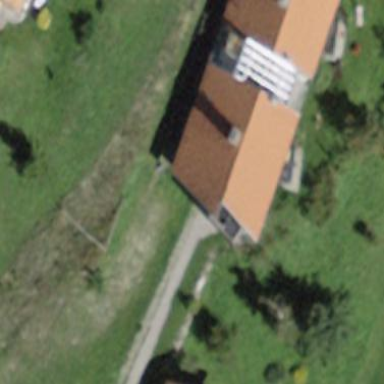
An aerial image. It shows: Building with gabled roof oriented across its structure.